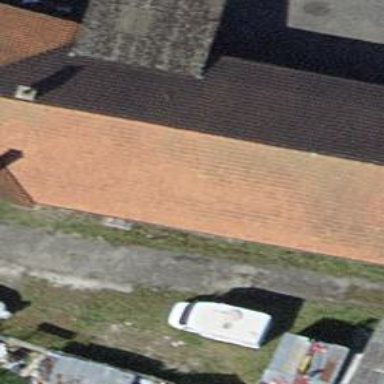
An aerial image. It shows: Garage building.